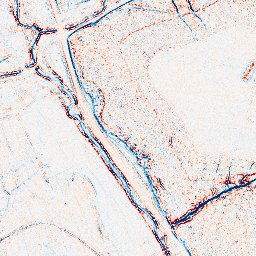
Category: edge_preserving
Decomposition family: bilateral
Decomposition parameters: d: 5
sigma_color: 50
sigma_space: 50
Upsampling method: bicubic
Upsampling parameters: scale: 2
Upsampling scale: 2